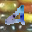
Label: 4